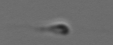
Label: flagellate_morphotype3